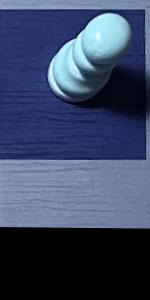
Label: Empty